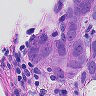
Metastatic tissue present: yes